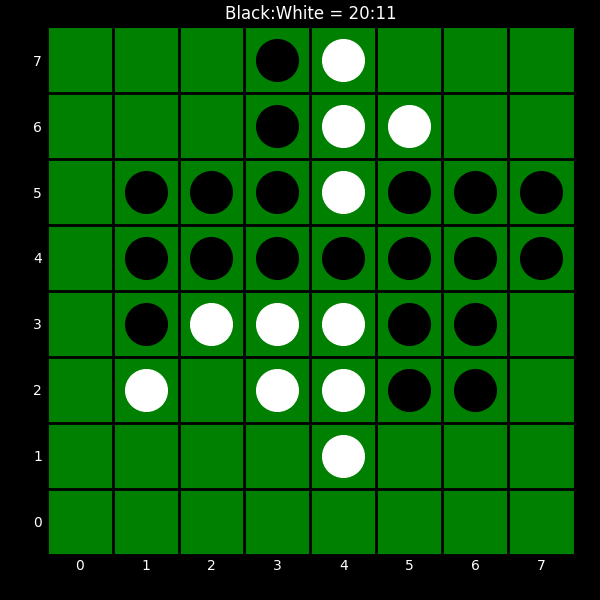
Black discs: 20
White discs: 11